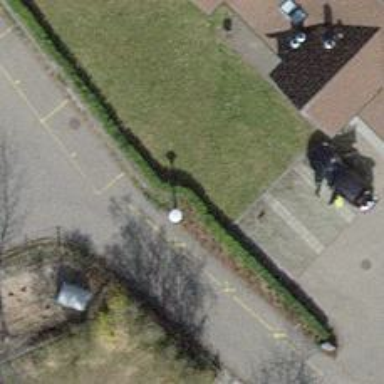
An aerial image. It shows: Hedge barrier.